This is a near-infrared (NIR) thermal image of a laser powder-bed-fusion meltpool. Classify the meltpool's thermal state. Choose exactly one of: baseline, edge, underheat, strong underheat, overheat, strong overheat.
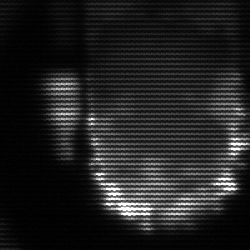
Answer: baseline